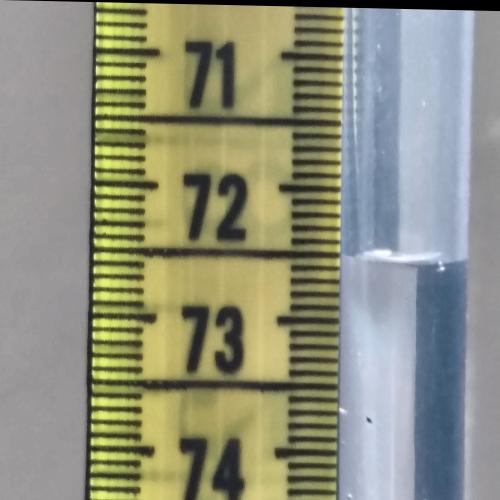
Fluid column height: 72.5 cm